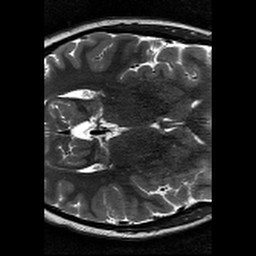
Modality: T2w
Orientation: axial
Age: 31
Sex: female
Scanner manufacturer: siemens
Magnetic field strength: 3 T
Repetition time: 11.39 s
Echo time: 0.09 s